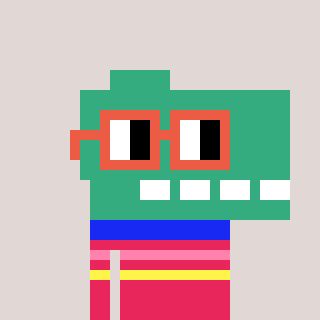
a pixel art character with square orange glasses, a dino-shaped head and a redpinkish-colored body on a warm background